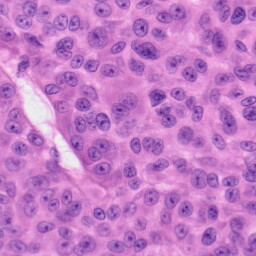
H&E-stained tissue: Skin